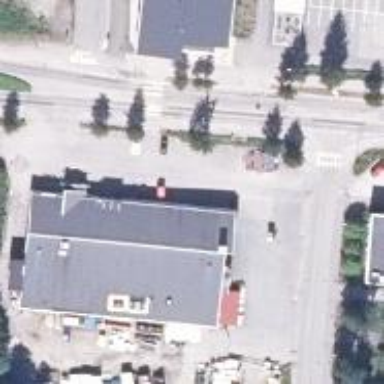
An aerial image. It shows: Convenience shop.